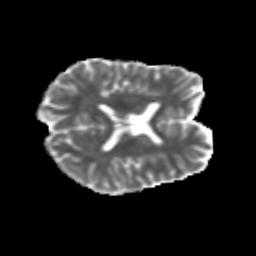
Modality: MD
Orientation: axial
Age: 29
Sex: male
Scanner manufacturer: siemens
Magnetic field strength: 3 T
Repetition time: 3.5 s
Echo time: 0.125 s